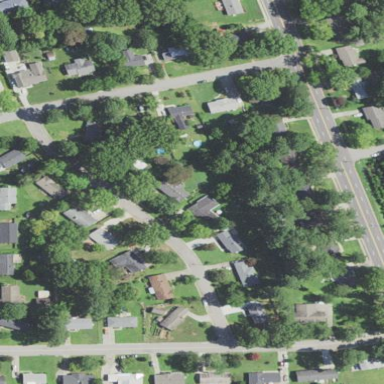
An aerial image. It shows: Residential neighbourhood.